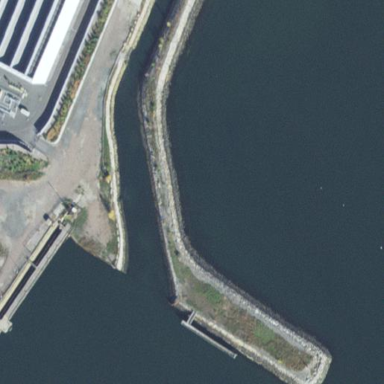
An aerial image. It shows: Breakwater made of rock.